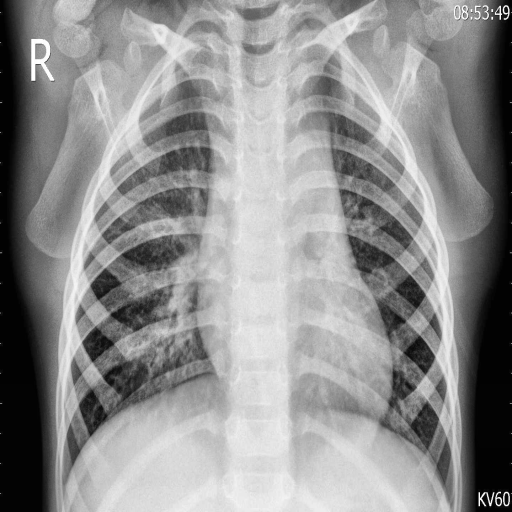
Finding: NORMAL